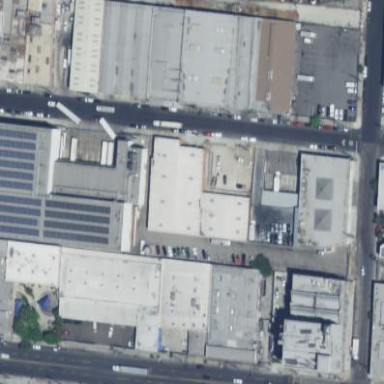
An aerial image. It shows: Warehouse.